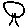
Label: tree